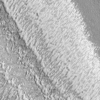
Label: not_dusty